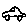
Label: car